Aerial crown-view tile of a tropical tree (Barro Colorado Island, Panama), acquired 20240813:
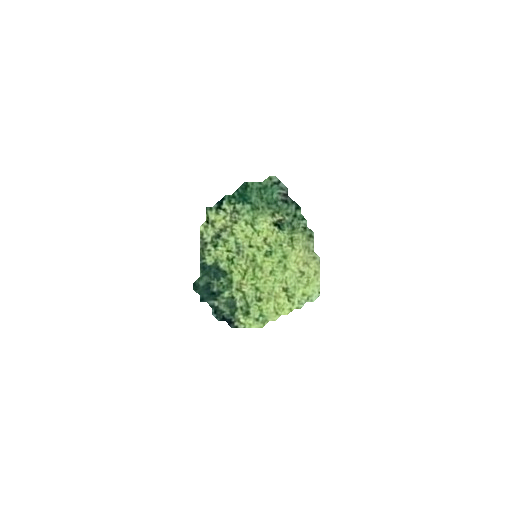
Species: Alseis blackiana
GBIF accepted scientific name: Alseis blackiana
Crown area: 21.042 m²